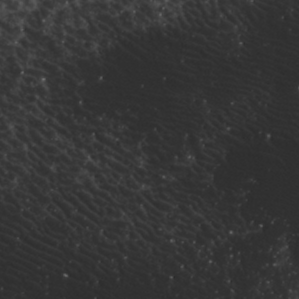
Label: non_frost